You are looking at a signal-to-image encoding: consecutive vibration samples arranged as the rows of a grayscale square. Diagnose the bearing from this image, choosing from: normal, inner_race, outer_race, ball.
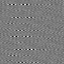
Answer: inner_race